Question: I want to import 'maven'-based projects in 'Eclipse'. For example, here is a project that I am interested in importing to my 'Eclipse' workspace.
I have two options:
1. since the project directory has a pom.xml in it, I can do
'import > Existing Maven Projects'
The project gets loaded into workspace.
1. run mvn eclipse:eclipse in the directory containing pom.xml. with this, an eclipse project is created (i.e .classpath and .project files).
I can then do
'import > Existing Projects into Workspace'
But with the second option, when I do
'right-click on the project > run As > ....',
I do not see any options to run 'maven commands' (such as 'Maven build', 'Maven build...').
however, with the option 1, I can see these run configurations.
what is the recommended way to import existing maven projects into Eclispse. 1 or 2 or something else?
why in option 2, 'maven commands' are not available and how to get them back upon right click on the project.
Thanks.
Just clarify, what I mean, here is the screen-shot:

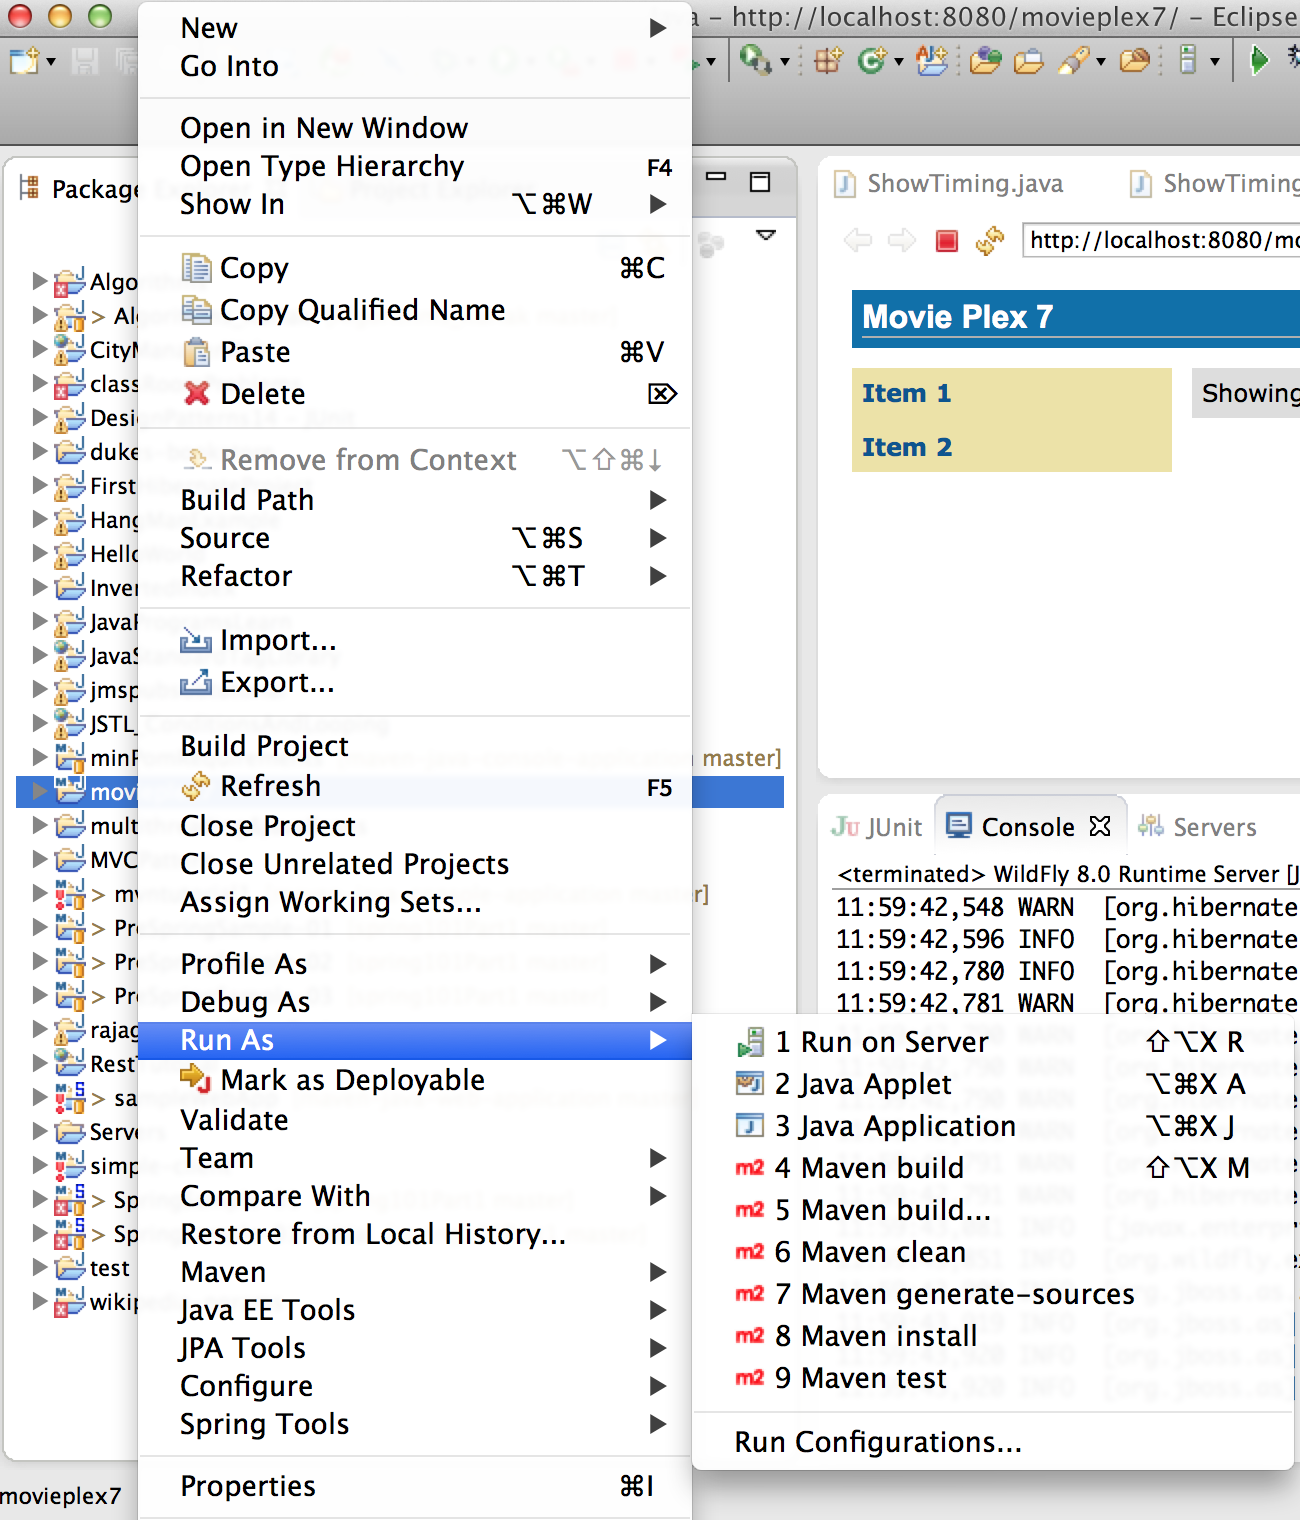
Answer: For me I always use the m2e (First option) to import maven projects to Eclipse workspace.
And for the second option Right click on the project go to configure then "convert to Maven project", the project will be treated as a Maven project.